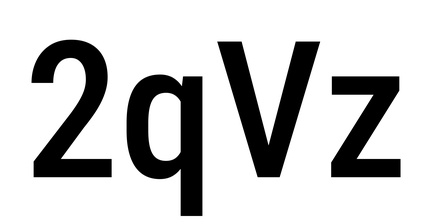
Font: Roboto_Condensed_Medium